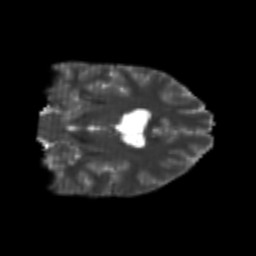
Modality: T2w
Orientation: coronal
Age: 23
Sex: male
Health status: healthy
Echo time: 0.074 s